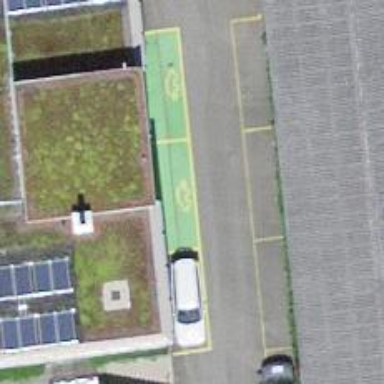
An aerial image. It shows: Charging station.